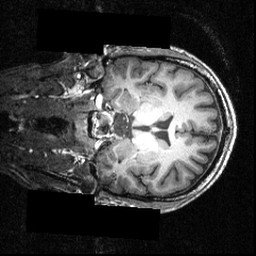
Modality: T1w
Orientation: coronal
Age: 23
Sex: male
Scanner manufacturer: siemens
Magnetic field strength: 3.951 T
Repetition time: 1.5 s
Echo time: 0.00335 s